Field crop: tomato
Growth stage: 2
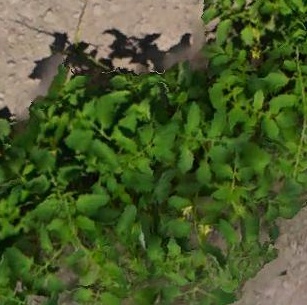
Species: tomato